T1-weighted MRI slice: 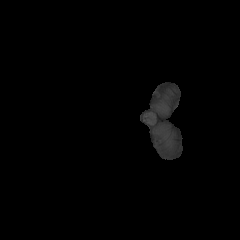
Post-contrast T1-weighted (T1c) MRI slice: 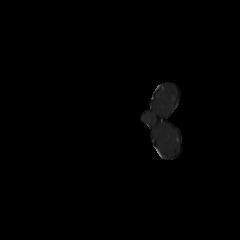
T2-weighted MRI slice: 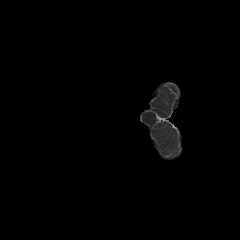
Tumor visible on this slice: no